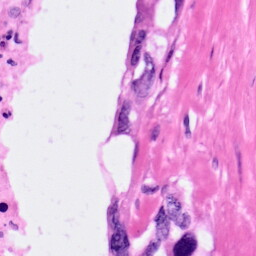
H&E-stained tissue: Pancreatic